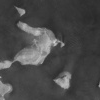
Atmospheric dust classification: not_dusty